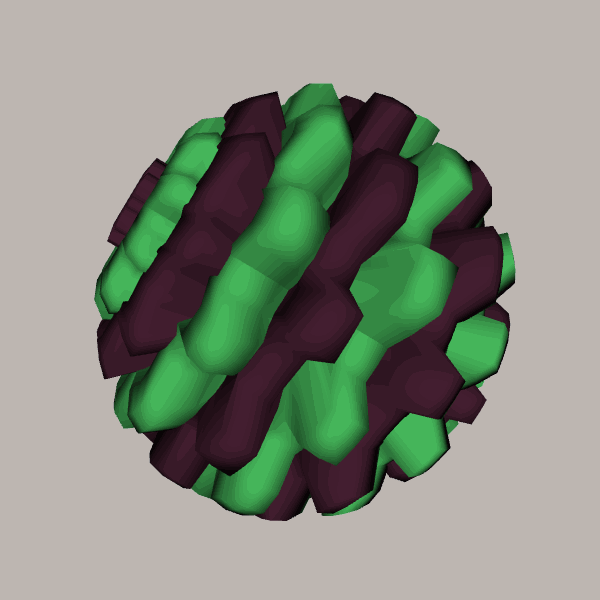
Background: light